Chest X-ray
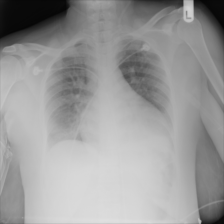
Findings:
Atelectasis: negative
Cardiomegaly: positive
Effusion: negative
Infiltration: negative
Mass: negative
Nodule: negative
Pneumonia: negative
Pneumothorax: negative
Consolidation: negative
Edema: negative
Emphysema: negative
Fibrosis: negative
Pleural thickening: negative
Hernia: negative